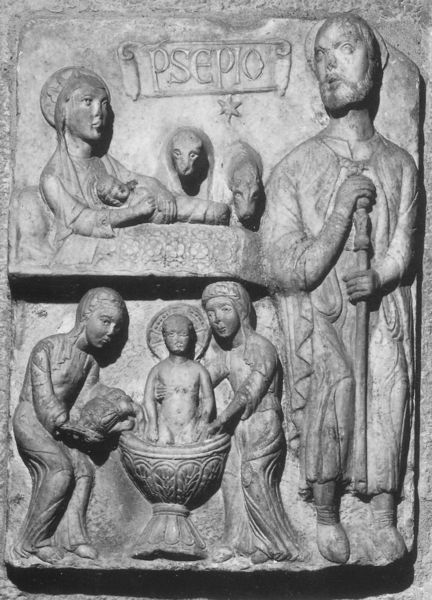
Titel: Reliefs im Innenraum
Standort: Arezzo, Pieve di S. Maria Assunta e S. Donato (EU - I - Toskana)
Schlagwörter: gott, mann, frau, tier, tiere, kind, esel, engel, relief, stab, inschrift, bett, schaf, stern, becken, nimbus, jesus, heilig, taufe, maria, josef, geburt, krippe, weihnachten, egnel, famlie, psepio, oetrus, sheilige